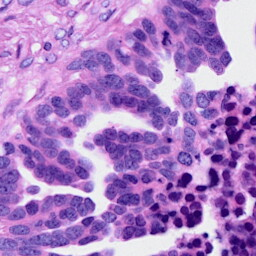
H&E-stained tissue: Ovarian